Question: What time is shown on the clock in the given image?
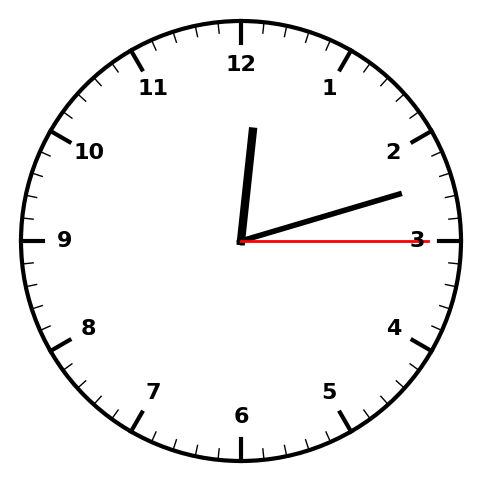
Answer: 12:12:15